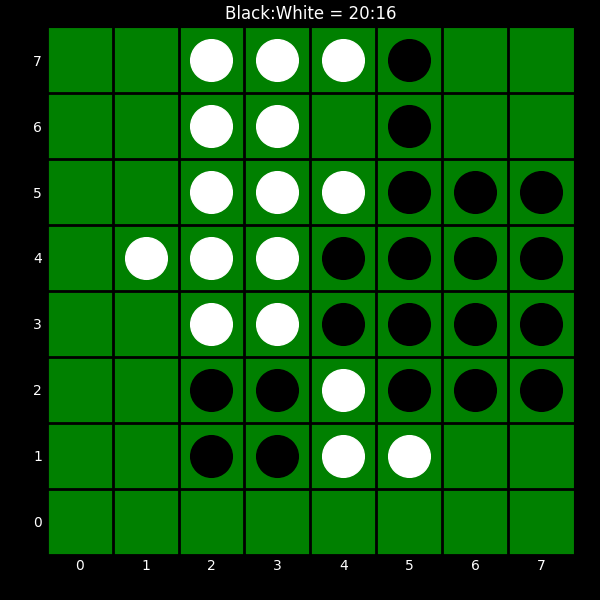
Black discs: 20
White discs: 16